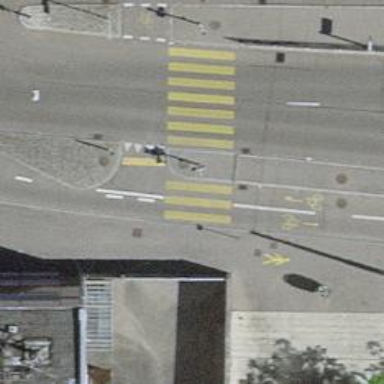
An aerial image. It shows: Road crossing with traffic signals.